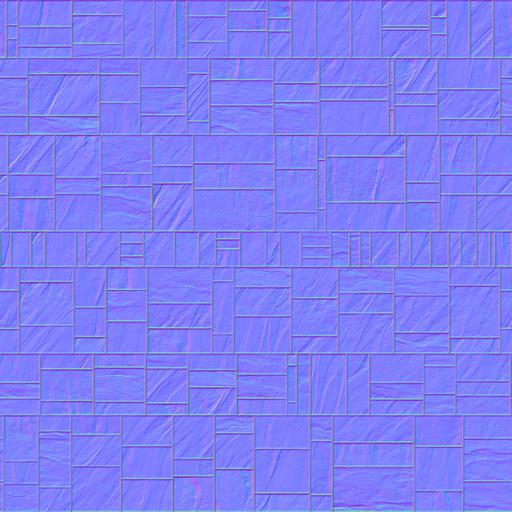
beige rough tiled tiles uneven white